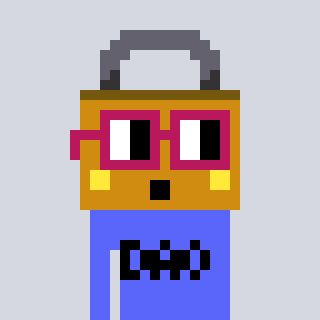
a pixel art character with square dark red glasses, a lock-shaped head and a purple-colored body on a cool background